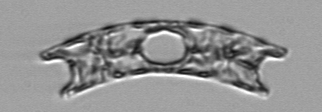
Label: Eucampia